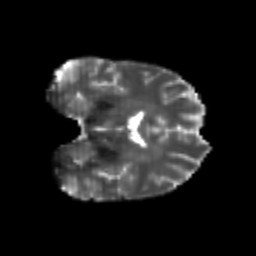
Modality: T2w
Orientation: coronal
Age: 26
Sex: female
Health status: healthy
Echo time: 0.074 s